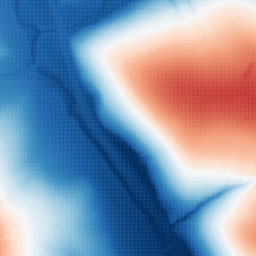
Category: trend_removal
Decomposition family: polynomial
Decomposition parameters: degree: 1
Upsampling method: sinc_blackman
Upsampling parameters: scale: 4
kernel_size: 8
Upsampling scale: 4